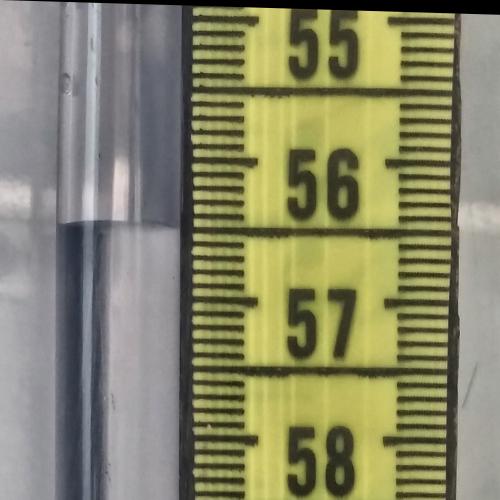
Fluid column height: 56.5 cm